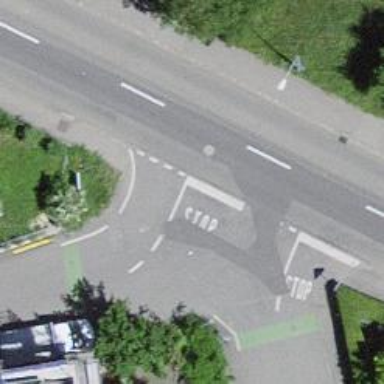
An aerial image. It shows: Road with stop sign.